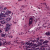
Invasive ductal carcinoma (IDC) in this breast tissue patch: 0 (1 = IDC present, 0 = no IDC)